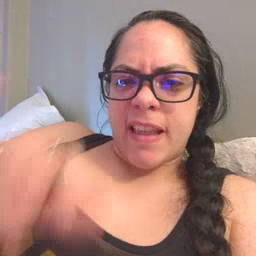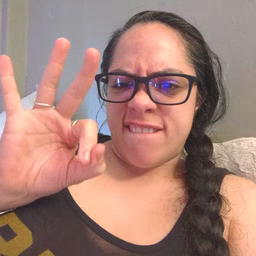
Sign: if